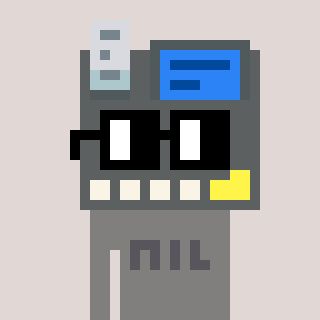
a pixel art character with square black glasses, a cash register-shaped head and a bluegrey-colored body on a warm background